Question: I need to open a new form in WinForm when the user's clicking on the pictureBox (to get redirected to the information "window").

Anyway, have no idea how to pull this off... So any answers/ideas will be appreciated a lot :)
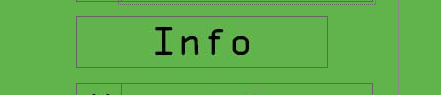
Answer: Go to the eventhandler of your picturebox, search the click event and double click on it.
You will now get an event like this:
'''
private void picturebox_click(object sender, EventArgs e)
{
}
'''
The next step is to add your code to it.
'''
private void picturebox_click(object sender, EventArgs e)
{
YourFormName yourForm = new YourFormName ();
yourForm.ShowDialog();
}
'''
And voila, you're done. :)